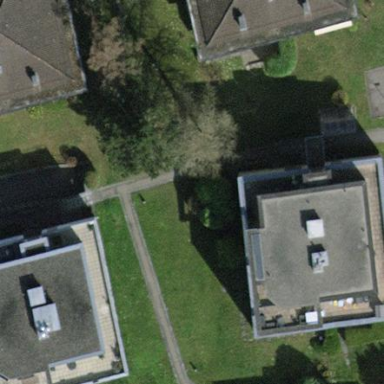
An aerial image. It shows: The building has flat roof oriented across.